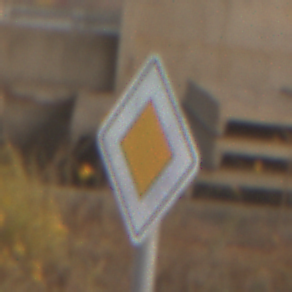
Verkehrszeichen: Vorfahrtsstrasse
Umgebung: Roofed, Suburban
Tageszeit: SunriseSunset
Wetter: Clear
Licht: Natural
Jahreszeit: NotSpecified
Kontrast: MediumContrast